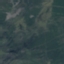
Land use / land cover class: HerbaceousVegetation